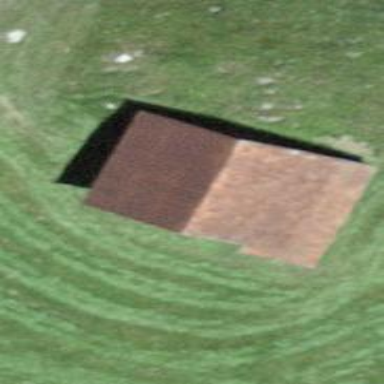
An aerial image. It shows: Rural barn.